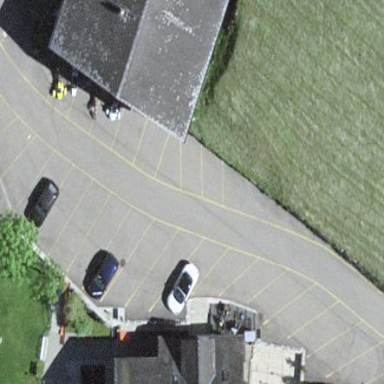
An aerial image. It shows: Parking area.